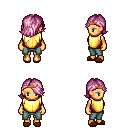
a pixel art fantasy rpg character, female body template, human, tanned skin, gold chest armor, teal pants, pink swoop hairstyle, bronze tiara, brown slippers, four views (front, back, left, right), 2x2 character sprite sheet, small pixel art, hard edges, no anti-aliasing